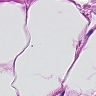
Metastatic tissue present: no